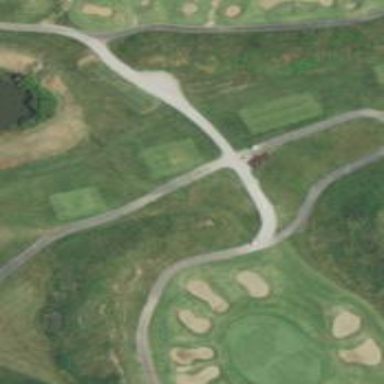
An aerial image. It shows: Path used for both walking and golf.